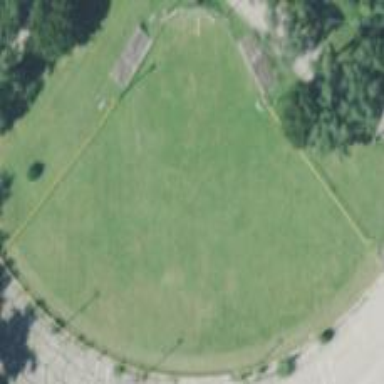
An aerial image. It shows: Baseball pitch for leisure and sports activities.